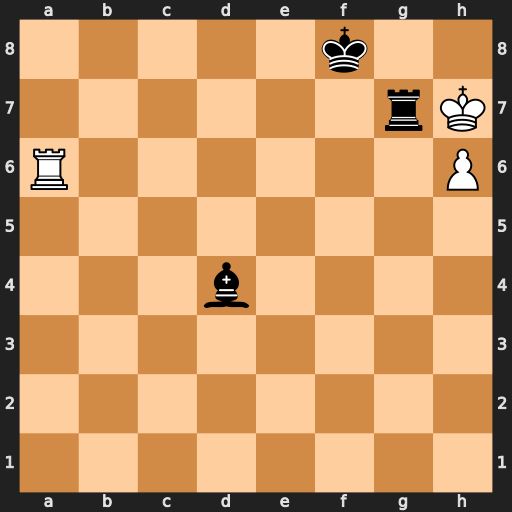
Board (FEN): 5k2/6rK/R6P/8/3b4/8/8/8
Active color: w
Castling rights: -
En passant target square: -
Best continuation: hxg7+ Bxg7 Ra8+ Kf7 Ra7+